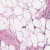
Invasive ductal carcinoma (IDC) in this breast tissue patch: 1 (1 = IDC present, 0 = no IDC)